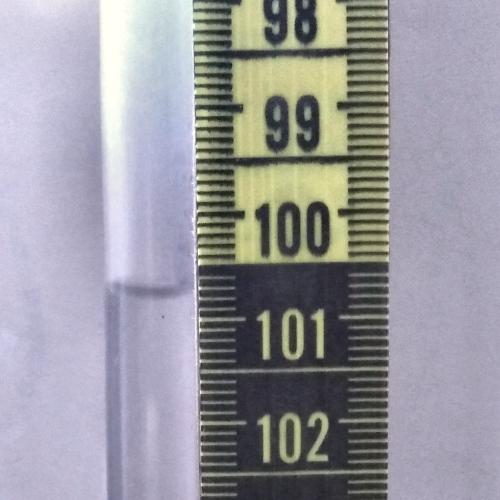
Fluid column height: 100.7 cm